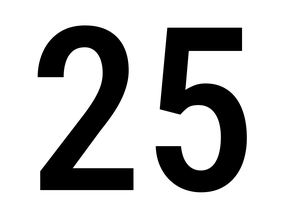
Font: Roboto_Condensed_Medium